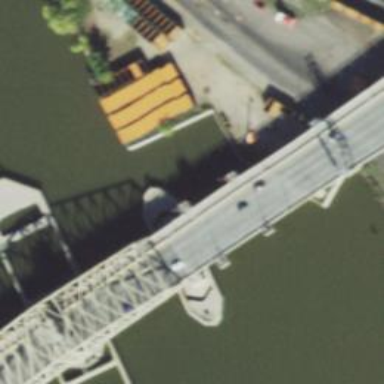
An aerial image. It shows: Swing movable bridge over path.